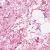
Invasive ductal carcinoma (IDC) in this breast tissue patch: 0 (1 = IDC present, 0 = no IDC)